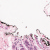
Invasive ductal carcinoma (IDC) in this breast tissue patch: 0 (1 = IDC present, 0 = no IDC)